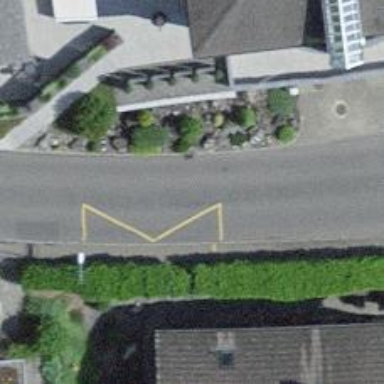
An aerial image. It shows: Public transport stop position.